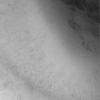
Label: not_dusty